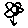
Label: flower